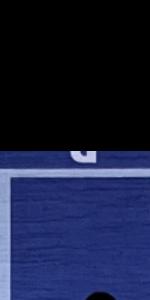
Label: Empty